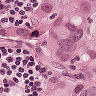
Metastatic tissue present: yes